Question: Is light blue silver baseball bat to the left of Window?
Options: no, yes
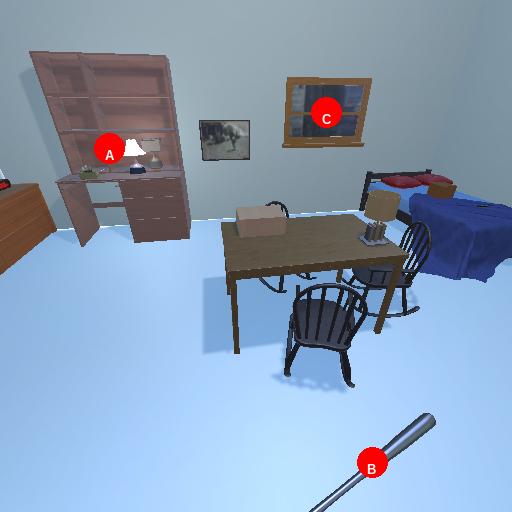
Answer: no